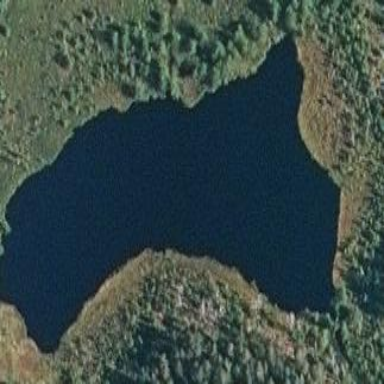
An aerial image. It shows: Pond with natural water.